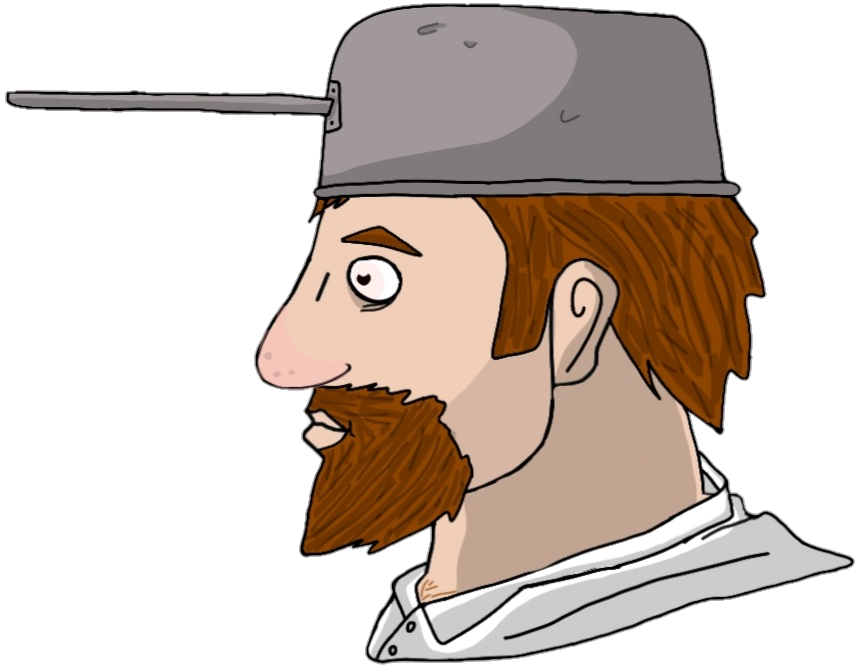
Label: 4_Yes_Chad